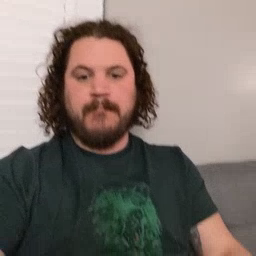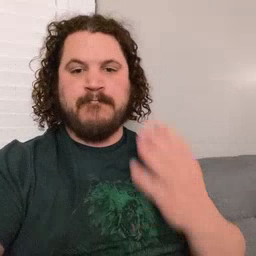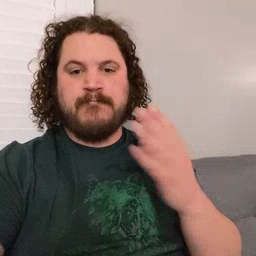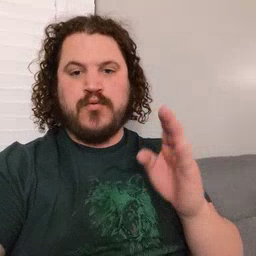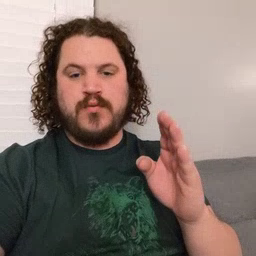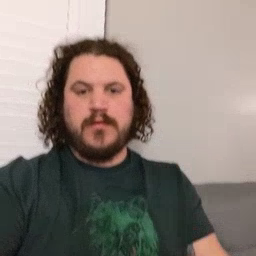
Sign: blue